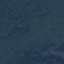
Land use / land cover: Forest